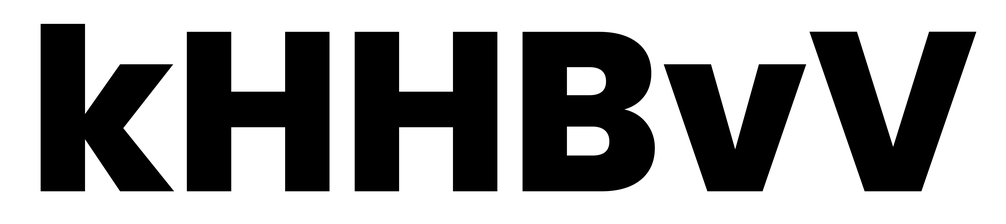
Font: Poppins-ExtraBold